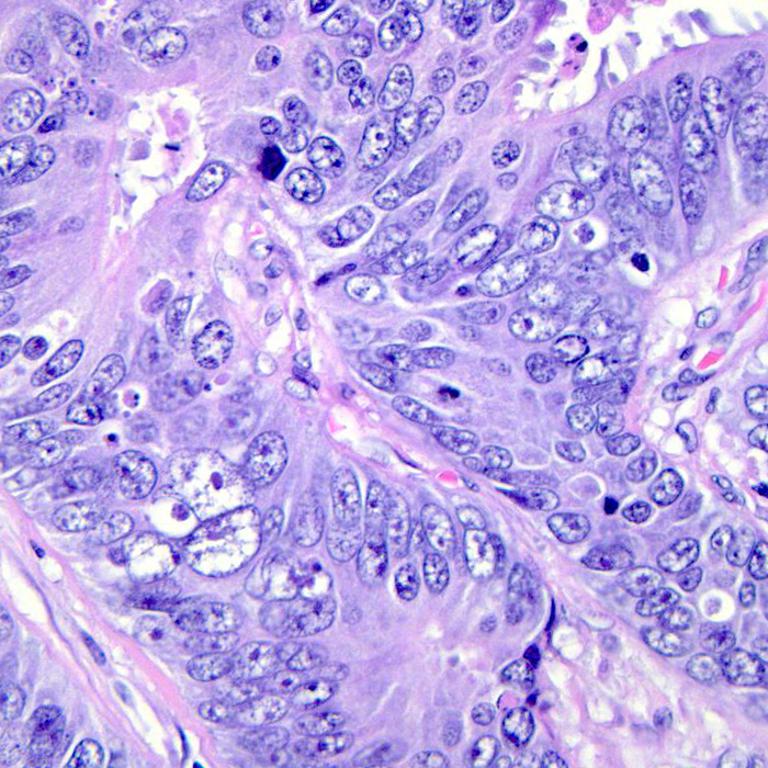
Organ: colon
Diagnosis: adenocarcinomas